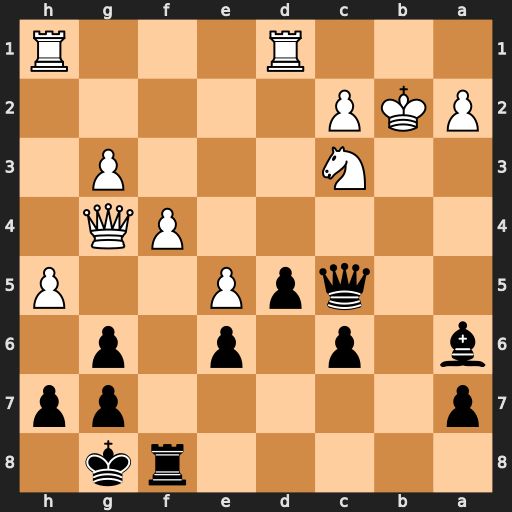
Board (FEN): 5rk1/p5pp/b1p1p1p1/2qpP2P/5PQ1/2N3P1/PKP5/3R3R
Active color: b
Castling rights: -
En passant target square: -
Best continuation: Rb8+ Kc1 Qe3+ Rd2 Qxc3